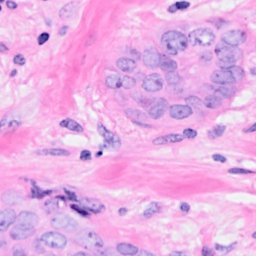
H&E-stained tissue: Breast